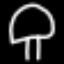
Label: mushroom